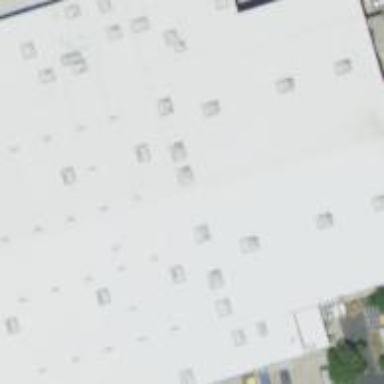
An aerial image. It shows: Commercial building with furniture shop.